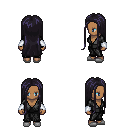
a pixel art fantasy rpg character, female body template, human, dark skin, gray robe, gold greaves, raven extra-long hairstyle, white cloth bracers, white slippers, four views (front, back, left, right), 2x2 character sprite sheet, small pixel art, hard edges, no anti-aliasing